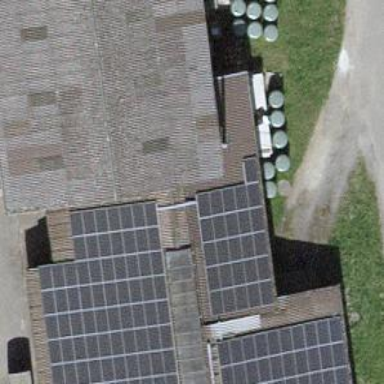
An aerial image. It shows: Solar power generator utilizing photovoltaic technology with solar photovoltaic panels.